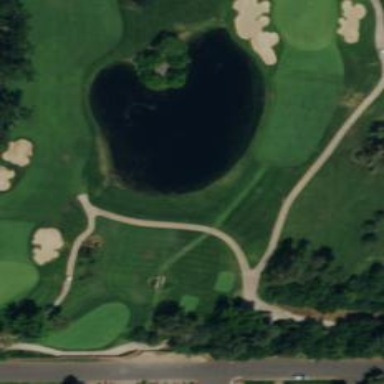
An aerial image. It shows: Path with grade1 track type. It is Golf Cart path.